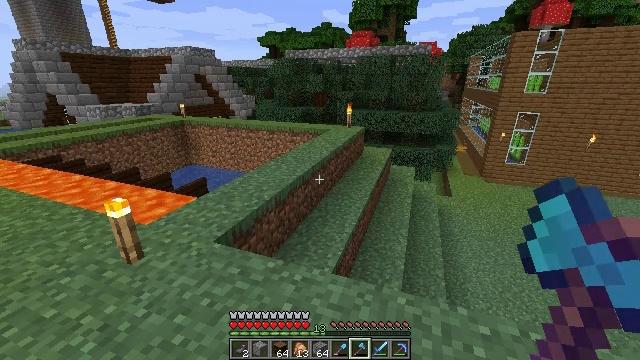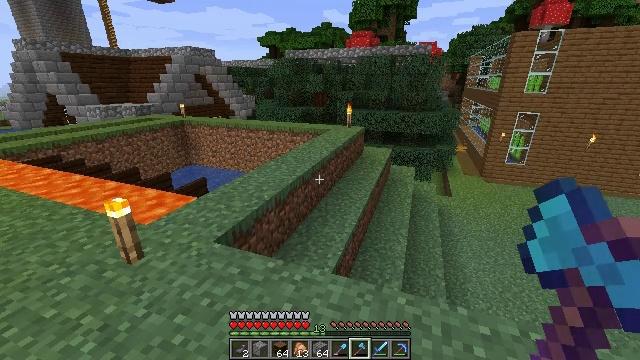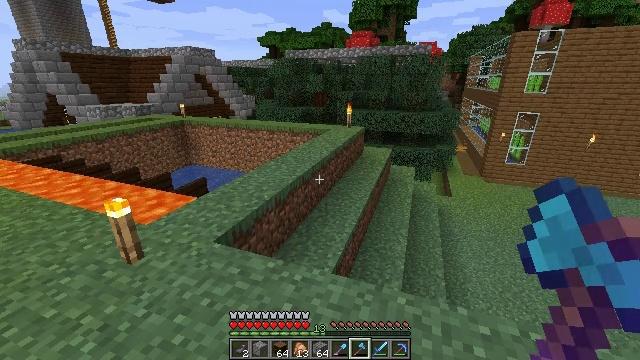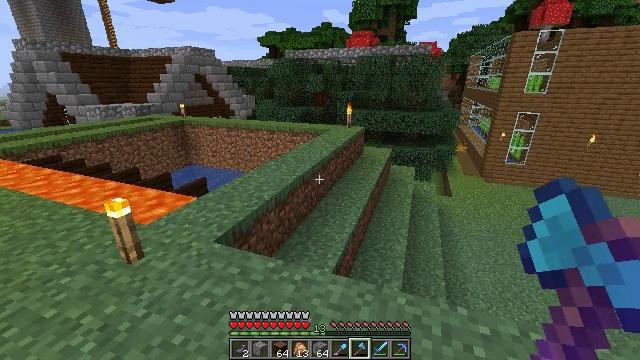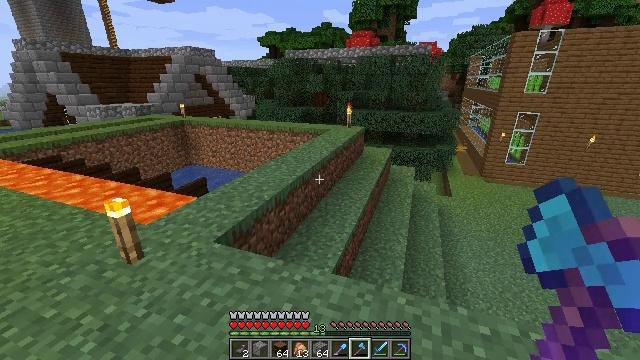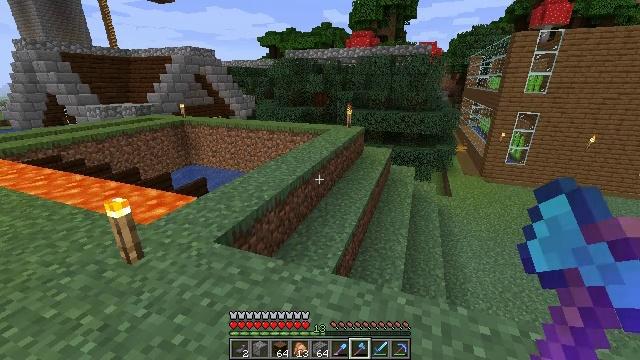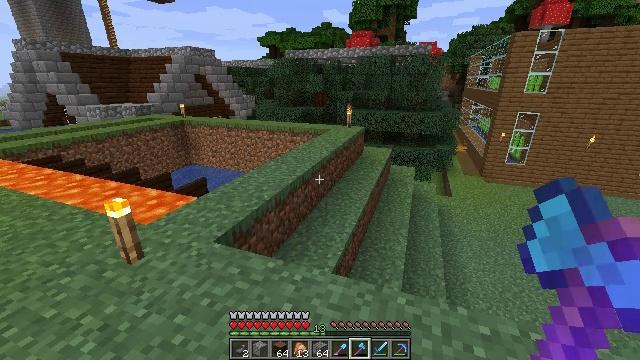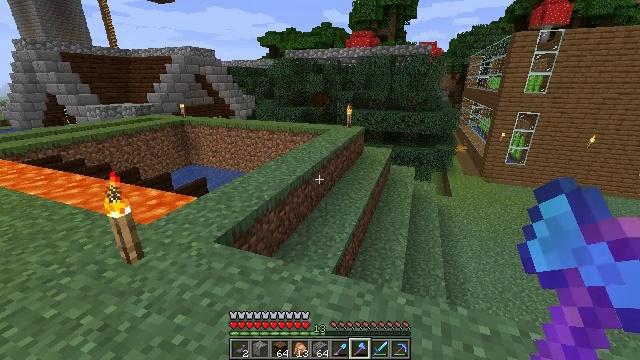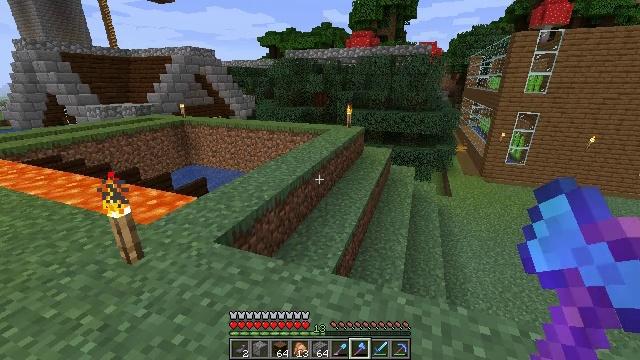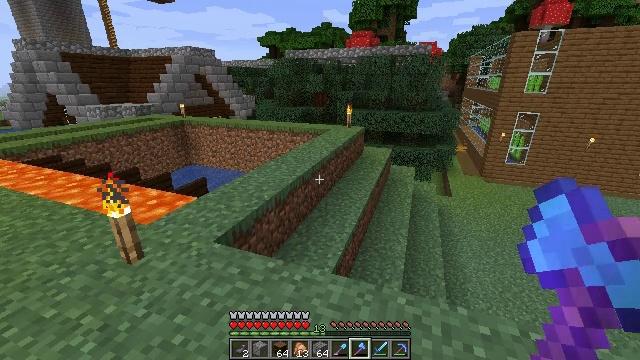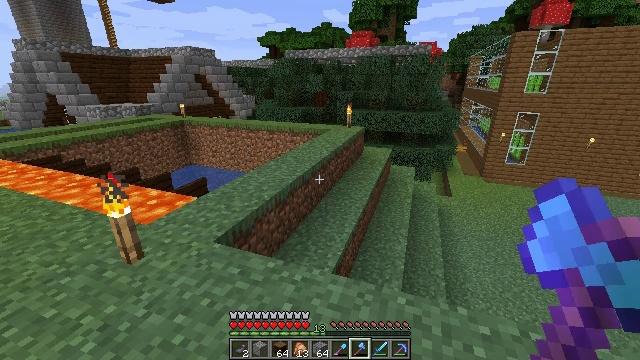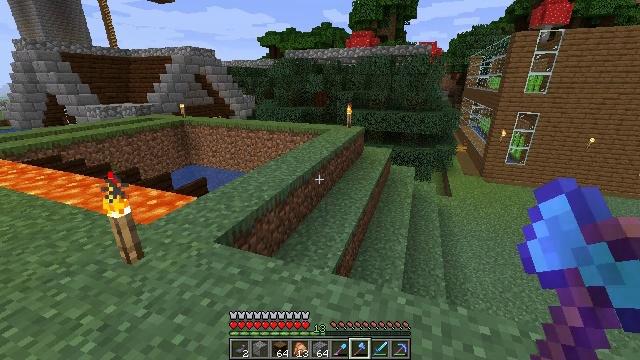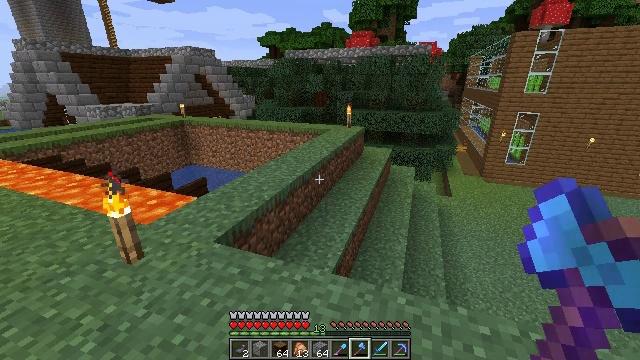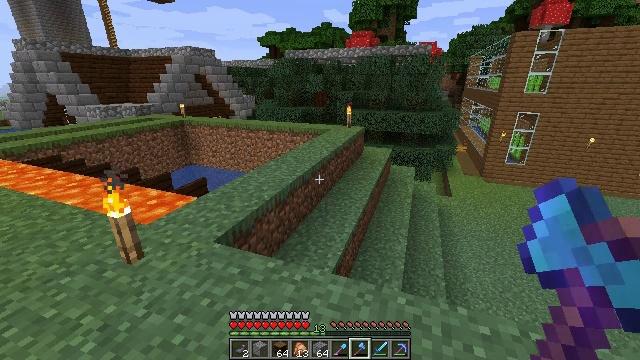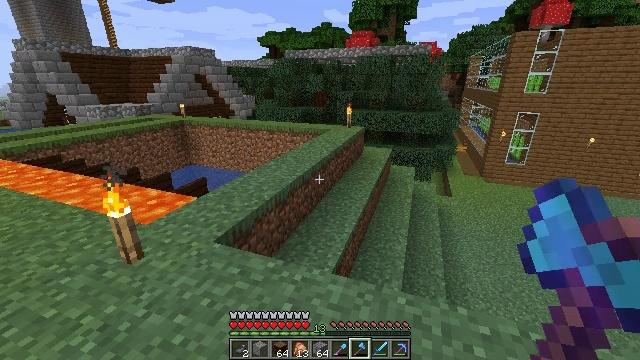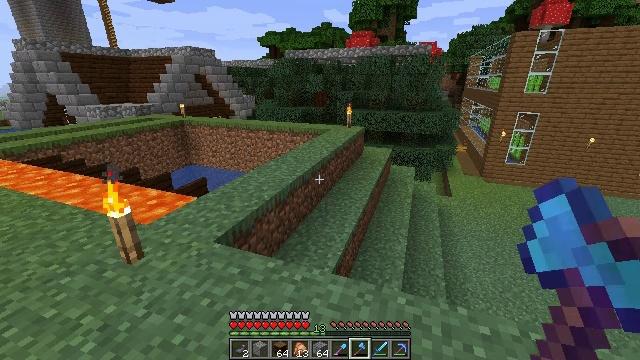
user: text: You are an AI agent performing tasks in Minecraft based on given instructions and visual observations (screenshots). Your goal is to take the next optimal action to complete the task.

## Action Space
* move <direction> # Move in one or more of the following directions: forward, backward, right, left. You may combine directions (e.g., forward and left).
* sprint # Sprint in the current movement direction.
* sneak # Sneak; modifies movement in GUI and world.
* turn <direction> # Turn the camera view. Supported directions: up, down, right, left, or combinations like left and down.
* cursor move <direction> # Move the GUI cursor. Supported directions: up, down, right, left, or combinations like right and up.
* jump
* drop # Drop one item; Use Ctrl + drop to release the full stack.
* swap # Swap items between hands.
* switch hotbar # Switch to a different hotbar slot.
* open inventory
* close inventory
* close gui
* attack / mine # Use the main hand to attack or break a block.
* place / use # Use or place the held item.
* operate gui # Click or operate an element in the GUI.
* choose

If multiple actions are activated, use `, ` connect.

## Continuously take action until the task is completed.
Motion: motion action
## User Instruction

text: Break the mature wheat plants.
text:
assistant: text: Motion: no_op
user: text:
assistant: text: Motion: no_op
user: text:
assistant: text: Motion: no_op
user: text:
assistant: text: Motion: no_op
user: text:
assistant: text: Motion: no_op
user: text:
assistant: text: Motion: no_op
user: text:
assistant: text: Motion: no_op
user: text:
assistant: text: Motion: no_op
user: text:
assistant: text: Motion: no_op
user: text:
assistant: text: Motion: no_op
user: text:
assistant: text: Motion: no_op
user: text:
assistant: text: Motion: no_op
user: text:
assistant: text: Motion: no_op
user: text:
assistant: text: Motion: no_op
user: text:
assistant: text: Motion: no_op
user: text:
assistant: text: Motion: no_op
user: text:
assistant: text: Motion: no_op
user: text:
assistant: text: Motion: no_op
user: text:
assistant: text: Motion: no_op
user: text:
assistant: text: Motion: no_op
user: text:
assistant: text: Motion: no_op
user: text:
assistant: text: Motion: no_op
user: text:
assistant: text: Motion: no_op
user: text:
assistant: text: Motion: no_op
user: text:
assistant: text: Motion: no_op
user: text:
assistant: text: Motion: no_op
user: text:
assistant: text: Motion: no_op
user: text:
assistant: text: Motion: no_op
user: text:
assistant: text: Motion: no_op
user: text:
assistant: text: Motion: no_op